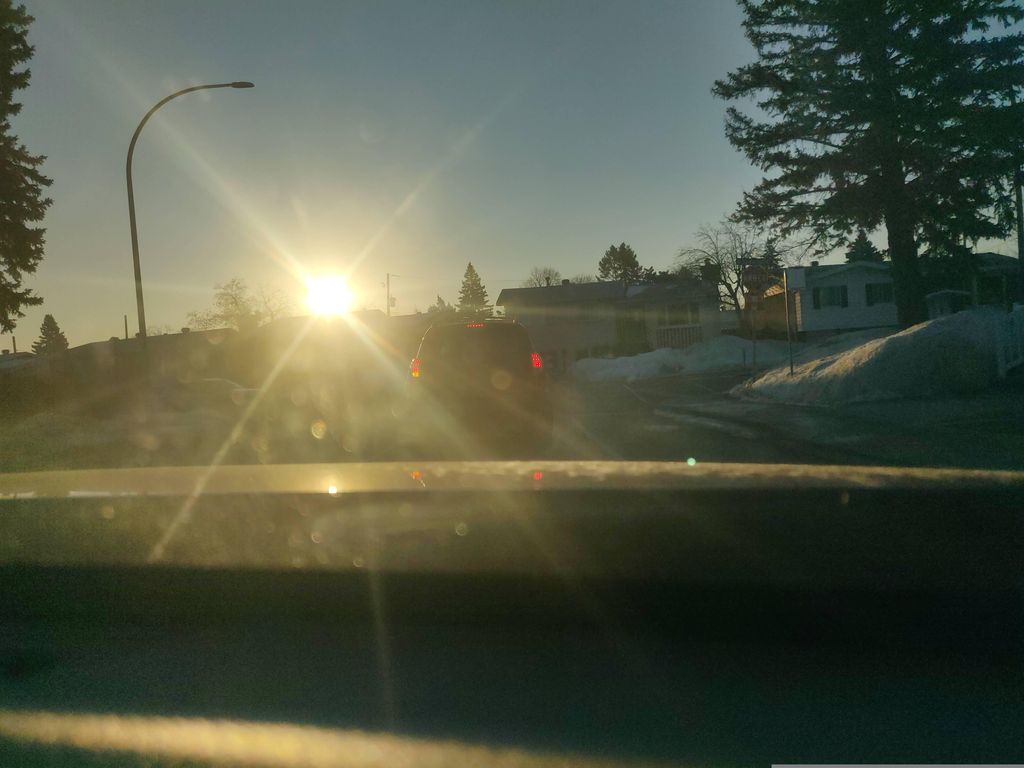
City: montreal